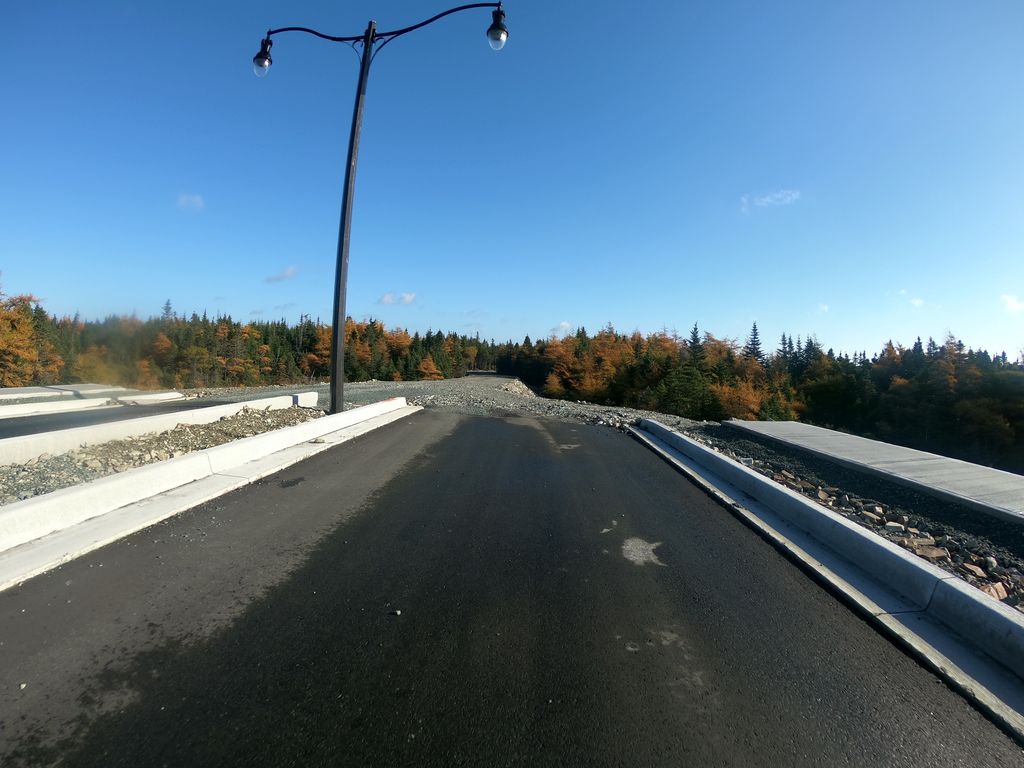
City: st_johns